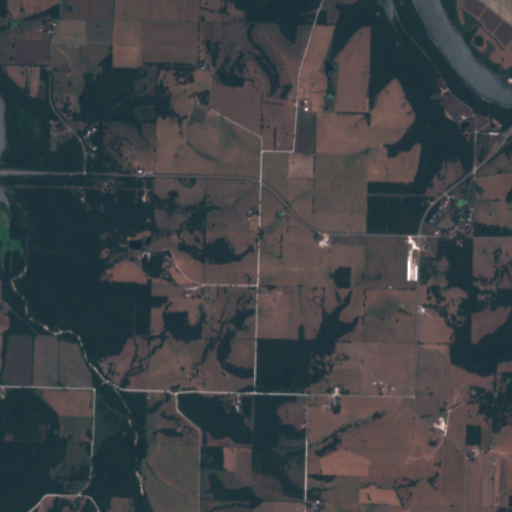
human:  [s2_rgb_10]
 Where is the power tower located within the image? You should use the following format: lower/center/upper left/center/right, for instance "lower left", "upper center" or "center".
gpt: There is no power tower in the image.